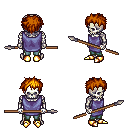
a pixel art fantasy rpg character, male body template, skeleton, chain tabard jacket, teal pants, dark blonde bedhead hairstyle, gold boots, spear, four views (front, back, left, right), 2x2 character sprite sheet, small pixel art, hard edges, no anti-aliasing